RGB frame:
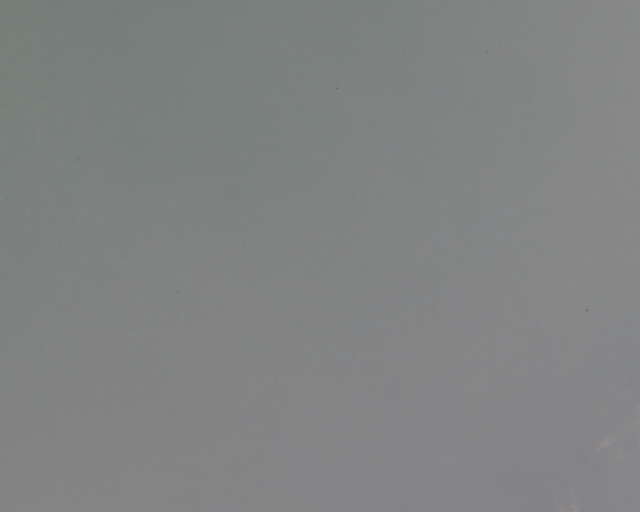
Thermal frame:
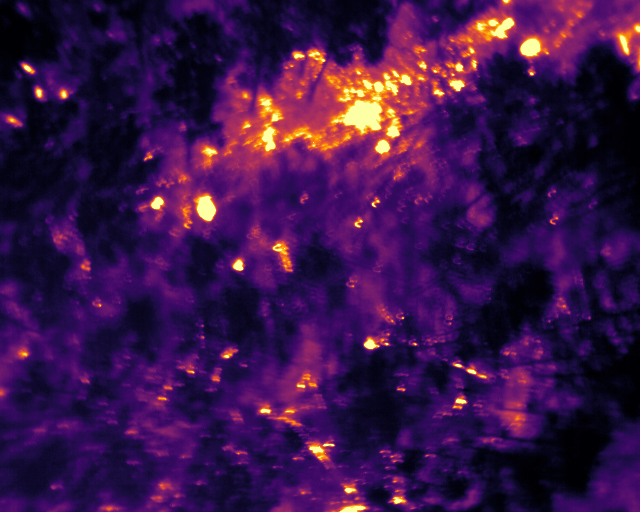
Captured: 2026-02-27 02:41:40
Pixels at or above 80 °C: 2066 (fraction of frame: 0.006305)